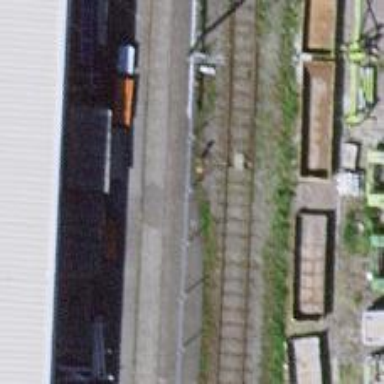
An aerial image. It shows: Railway switch.